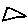
Label: triangle